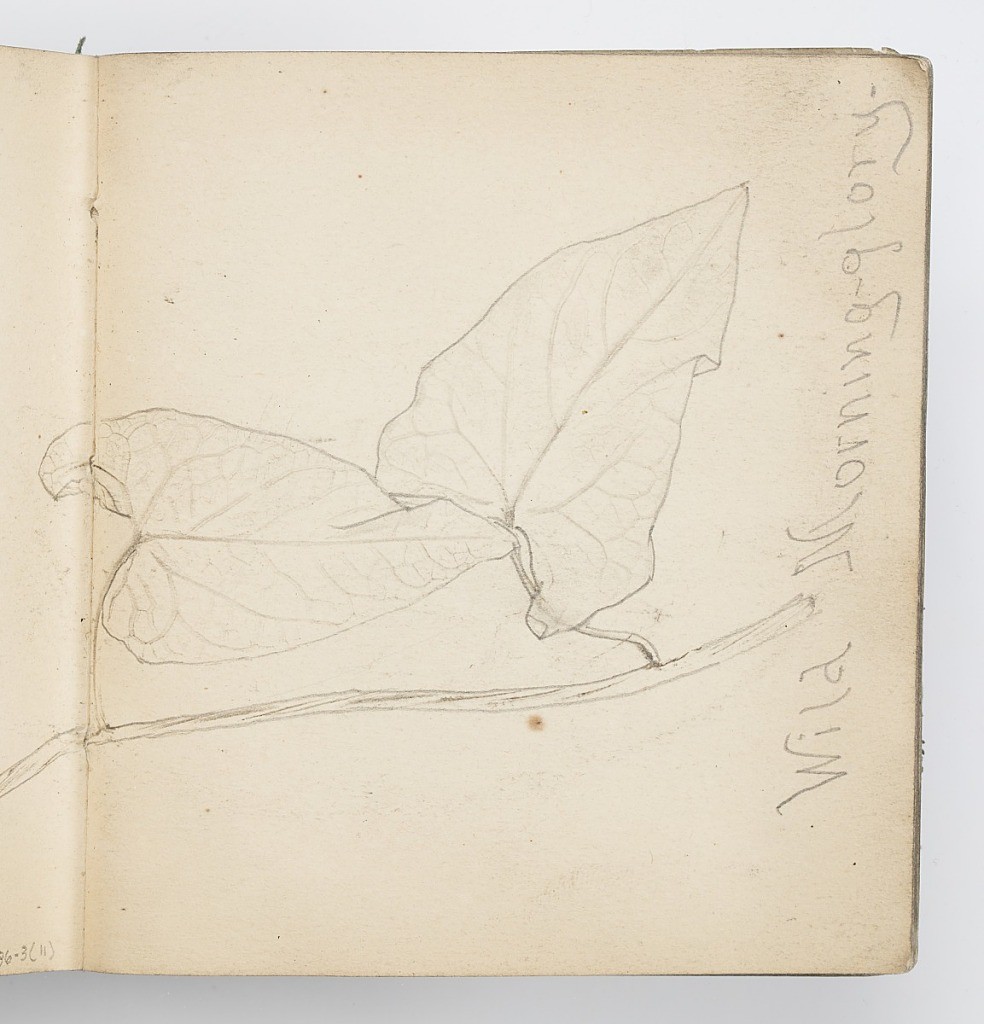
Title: Sketchbook Page: Morning Glory
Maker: Kenyon Cox, American, 1856–1919
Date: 1874
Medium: Graphite on paper
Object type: Sketchbook folio
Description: Sketch of two heart-shaped leaves and the vine of a morning glory.